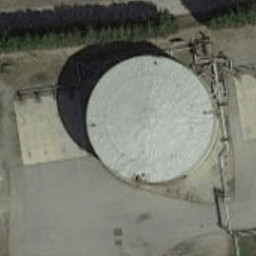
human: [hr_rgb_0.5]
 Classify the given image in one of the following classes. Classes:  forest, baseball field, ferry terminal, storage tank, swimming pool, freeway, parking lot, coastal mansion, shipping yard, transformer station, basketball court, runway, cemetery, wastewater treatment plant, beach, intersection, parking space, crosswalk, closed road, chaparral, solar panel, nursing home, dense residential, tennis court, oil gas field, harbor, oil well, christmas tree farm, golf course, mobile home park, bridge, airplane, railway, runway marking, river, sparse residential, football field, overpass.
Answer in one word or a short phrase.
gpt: storage tank